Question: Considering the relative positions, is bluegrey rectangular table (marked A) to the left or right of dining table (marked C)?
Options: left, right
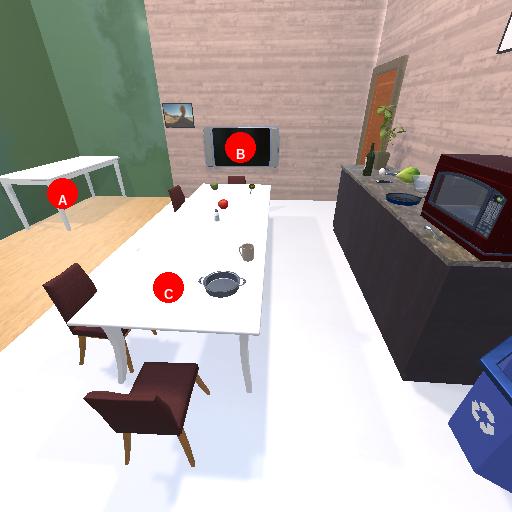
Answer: left